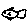
Label: fish